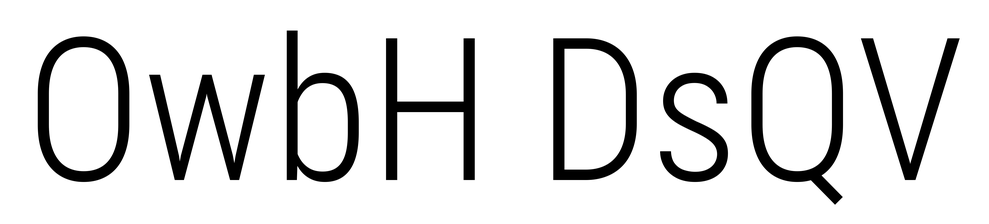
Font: Roboto_Condensed_Light